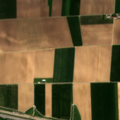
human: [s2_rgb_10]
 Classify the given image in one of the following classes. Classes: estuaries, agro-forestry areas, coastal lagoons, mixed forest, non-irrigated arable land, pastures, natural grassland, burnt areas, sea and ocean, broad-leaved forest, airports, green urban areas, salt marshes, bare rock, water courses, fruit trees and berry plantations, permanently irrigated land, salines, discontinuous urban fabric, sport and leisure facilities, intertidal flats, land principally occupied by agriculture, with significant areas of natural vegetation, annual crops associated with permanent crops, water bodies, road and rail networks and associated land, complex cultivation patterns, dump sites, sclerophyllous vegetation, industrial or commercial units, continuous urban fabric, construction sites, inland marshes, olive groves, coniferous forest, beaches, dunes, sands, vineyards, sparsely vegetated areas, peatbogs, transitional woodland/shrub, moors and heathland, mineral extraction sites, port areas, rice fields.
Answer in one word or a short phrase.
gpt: non-irrigated arable land, complex cultivation patterns